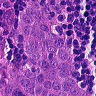
Metastatic tissue present: yes